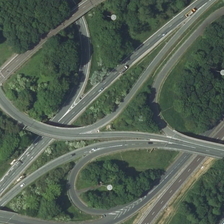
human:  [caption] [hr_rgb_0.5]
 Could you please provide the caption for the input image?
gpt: a road that has only a few roads and lush green trees, no place for building .

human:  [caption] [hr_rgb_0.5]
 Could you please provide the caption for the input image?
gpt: many around the road with many staggered through the green vegetation .

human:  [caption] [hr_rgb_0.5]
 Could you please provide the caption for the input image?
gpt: many tall trees were planted around the road .

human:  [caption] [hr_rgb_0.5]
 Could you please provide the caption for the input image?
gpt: there are many cars on the road .

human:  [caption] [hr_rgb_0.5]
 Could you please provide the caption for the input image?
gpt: many around the road with many staggered through the green vegetation .